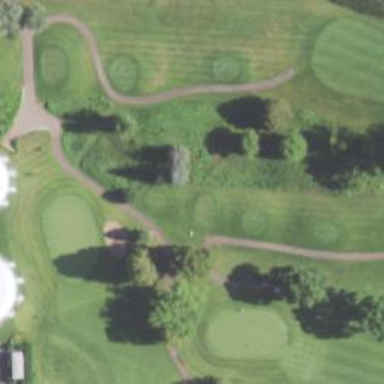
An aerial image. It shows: View of golf hole.